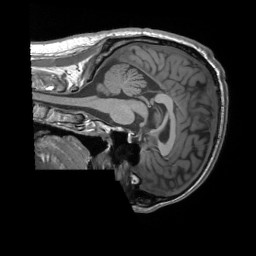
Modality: T1w
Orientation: sagittal